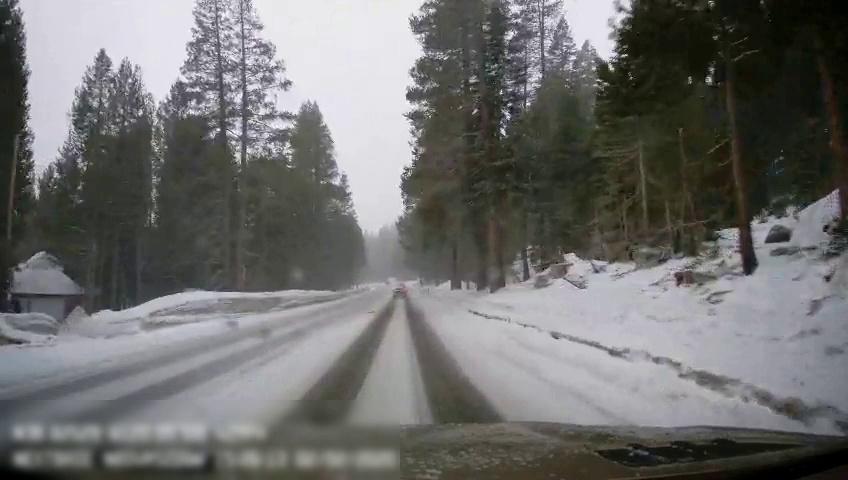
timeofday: Day
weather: Snowy
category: Drivable Space
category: Vehicles | SUV